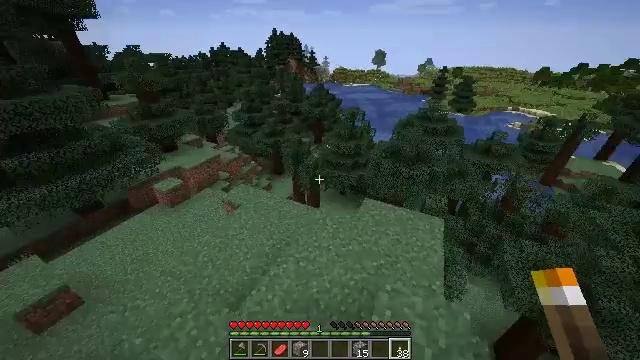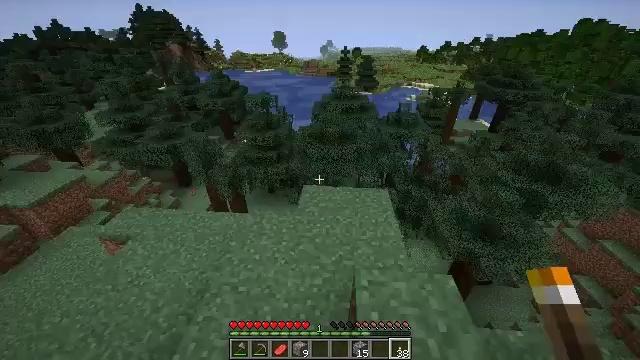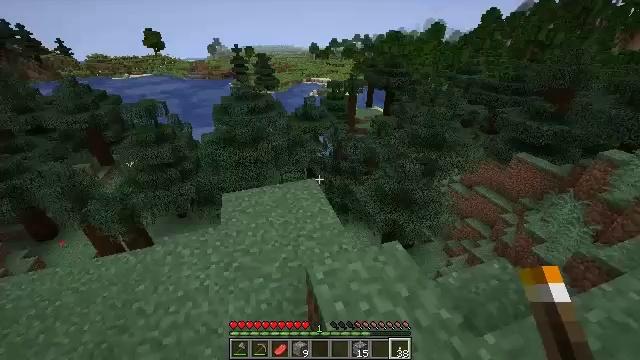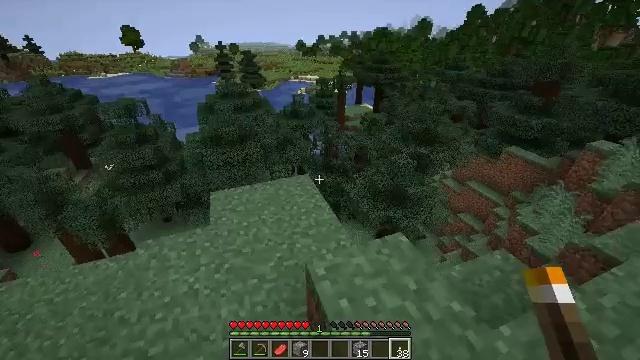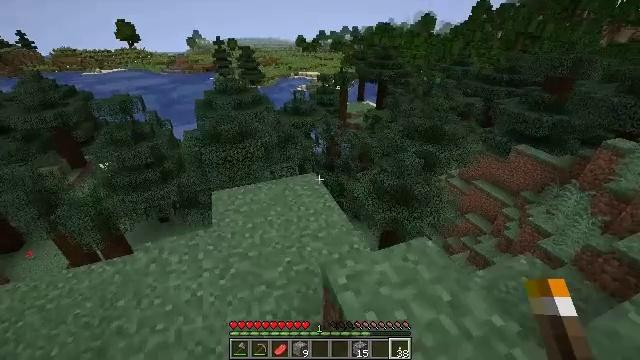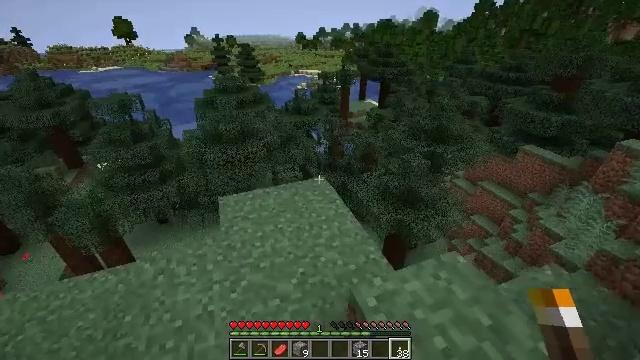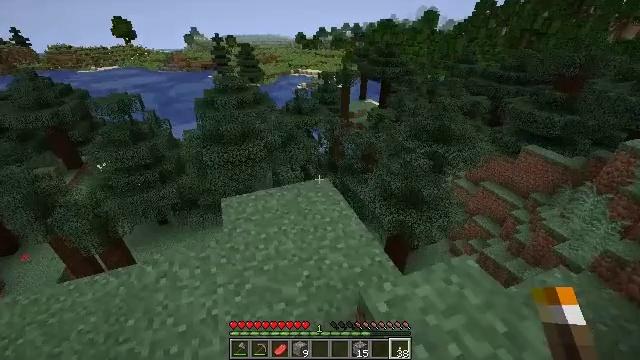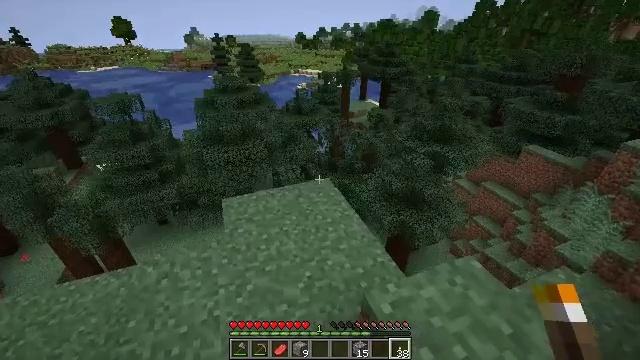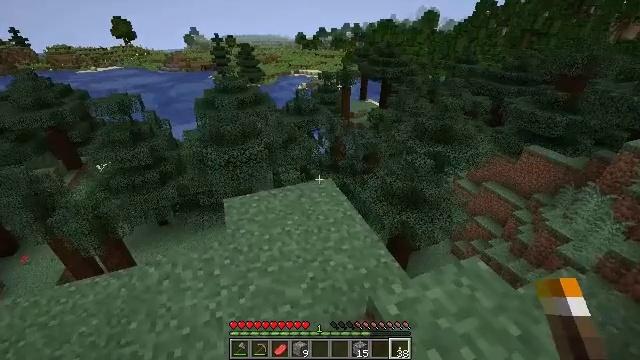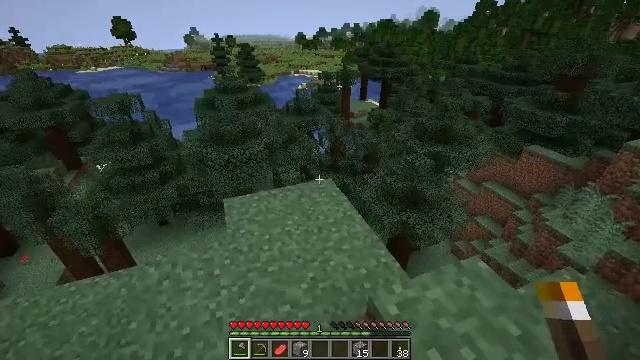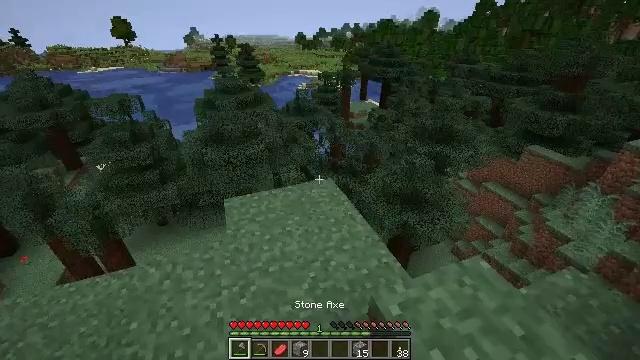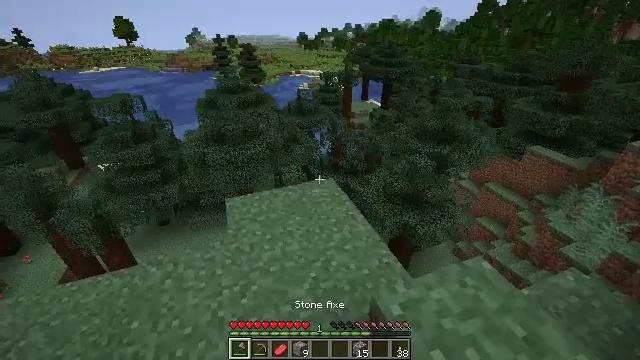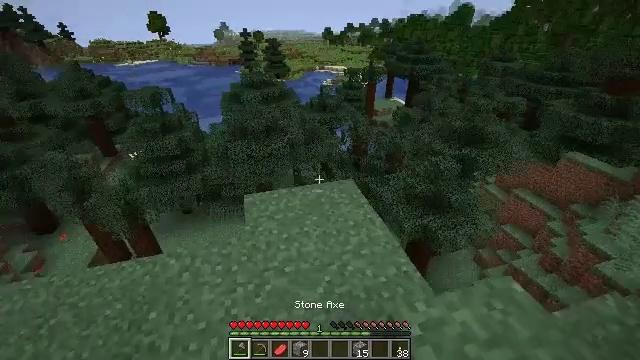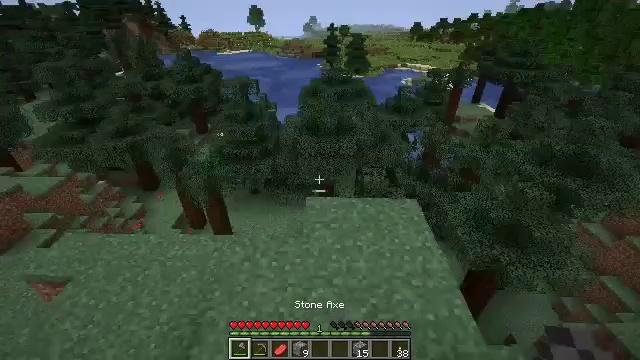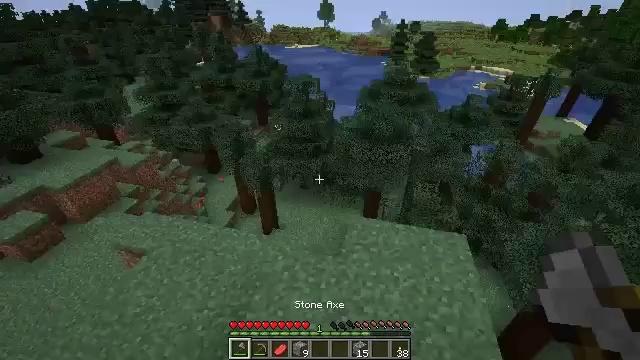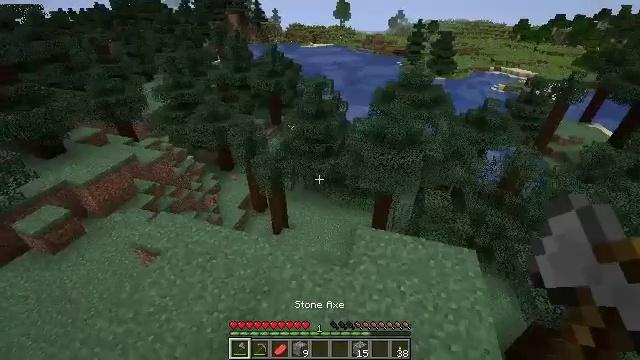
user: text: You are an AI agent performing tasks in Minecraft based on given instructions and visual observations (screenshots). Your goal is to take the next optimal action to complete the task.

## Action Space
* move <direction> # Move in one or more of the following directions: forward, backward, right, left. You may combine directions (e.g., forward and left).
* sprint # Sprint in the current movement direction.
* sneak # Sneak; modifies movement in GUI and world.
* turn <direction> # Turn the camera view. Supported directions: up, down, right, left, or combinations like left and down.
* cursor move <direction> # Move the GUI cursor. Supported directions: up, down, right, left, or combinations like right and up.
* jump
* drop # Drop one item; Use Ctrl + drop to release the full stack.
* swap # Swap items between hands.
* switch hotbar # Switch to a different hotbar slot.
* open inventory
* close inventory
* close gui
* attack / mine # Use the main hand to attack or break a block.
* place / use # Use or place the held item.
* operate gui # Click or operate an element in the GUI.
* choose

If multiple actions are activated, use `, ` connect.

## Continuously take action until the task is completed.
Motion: motion action
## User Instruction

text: Destroy the dangerous spawner.
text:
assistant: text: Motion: turn right and down
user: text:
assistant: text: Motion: turn right
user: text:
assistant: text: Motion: turn right
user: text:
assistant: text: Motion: no_op
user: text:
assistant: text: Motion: no_op
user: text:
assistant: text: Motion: no_op
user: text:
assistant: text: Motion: no_op
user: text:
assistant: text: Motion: no_op
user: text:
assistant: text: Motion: switch to hotbar 1
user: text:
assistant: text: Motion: switch to hotbar 1
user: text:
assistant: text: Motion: switch to hotbar 1
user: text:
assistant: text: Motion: move forward, turn left, switch to hotbar 1
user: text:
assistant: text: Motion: move forward, turn left and down, jump
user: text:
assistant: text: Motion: move forward, turn left, jump
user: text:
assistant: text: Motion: move forward, turn left, jump
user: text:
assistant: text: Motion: move forward
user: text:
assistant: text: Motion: no_op
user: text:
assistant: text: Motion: no_op
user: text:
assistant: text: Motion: no_op
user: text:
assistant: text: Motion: no_op
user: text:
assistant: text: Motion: no_op
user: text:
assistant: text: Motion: turn left
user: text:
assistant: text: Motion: turn left and up
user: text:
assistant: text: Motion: turn left and up
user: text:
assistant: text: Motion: turn left and up
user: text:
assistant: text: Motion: turn left
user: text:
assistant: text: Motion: no_op
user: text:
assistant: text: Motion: no_op
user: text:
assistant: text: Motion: turn right
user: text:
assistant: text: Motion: move forward